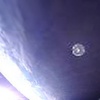
Label: sunburn